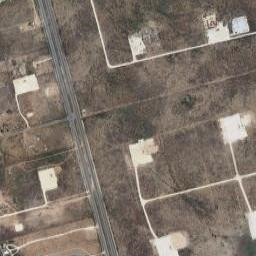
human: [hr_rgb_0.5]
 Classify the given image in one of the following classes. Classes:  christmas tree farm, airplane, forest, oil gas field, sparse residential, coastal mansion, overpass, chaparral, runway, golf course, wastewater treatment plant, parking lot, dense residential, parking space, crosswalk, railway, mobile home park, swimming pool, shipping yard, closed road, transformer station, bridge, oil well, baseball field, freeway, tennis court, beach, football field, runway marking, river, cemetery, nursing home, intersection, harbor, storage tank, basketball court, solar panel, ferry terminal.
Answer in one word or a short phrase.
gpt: oil gas field